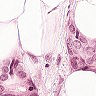
Metastatic tissue present: yes